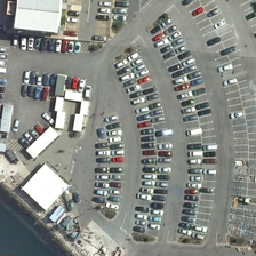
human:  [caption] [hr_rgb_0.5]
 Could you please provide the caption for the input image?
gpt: There is a radial parking lot next to the deep blue river

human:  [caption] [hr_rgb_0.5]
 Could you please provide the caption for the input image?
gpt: There's a radial parking lot near the deep blue river.

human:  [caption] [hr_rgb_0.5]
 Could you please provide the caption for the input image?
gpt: There is a radial parking lot by the dark blue river

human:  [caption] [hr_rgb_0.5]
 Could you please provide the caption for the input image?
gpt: There's a radioactive parking lot in the dark blue river.

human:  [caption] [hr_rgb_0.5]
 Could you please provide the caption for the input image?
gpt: There's a radial parking lot by the Deep Blue River